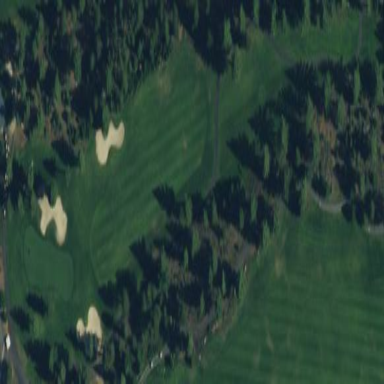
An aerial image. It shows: Area of rough grass used for golf.